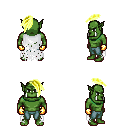
a pixel art fantasy rpg character, male body template, orc, green skin, white tattered cape, teal pants, gold long mohawk hairstyle, gold gloves, four views (front, back, left, right), 2x2 character sprite sheet, small pixel art, hard edges, no anti-aliasing